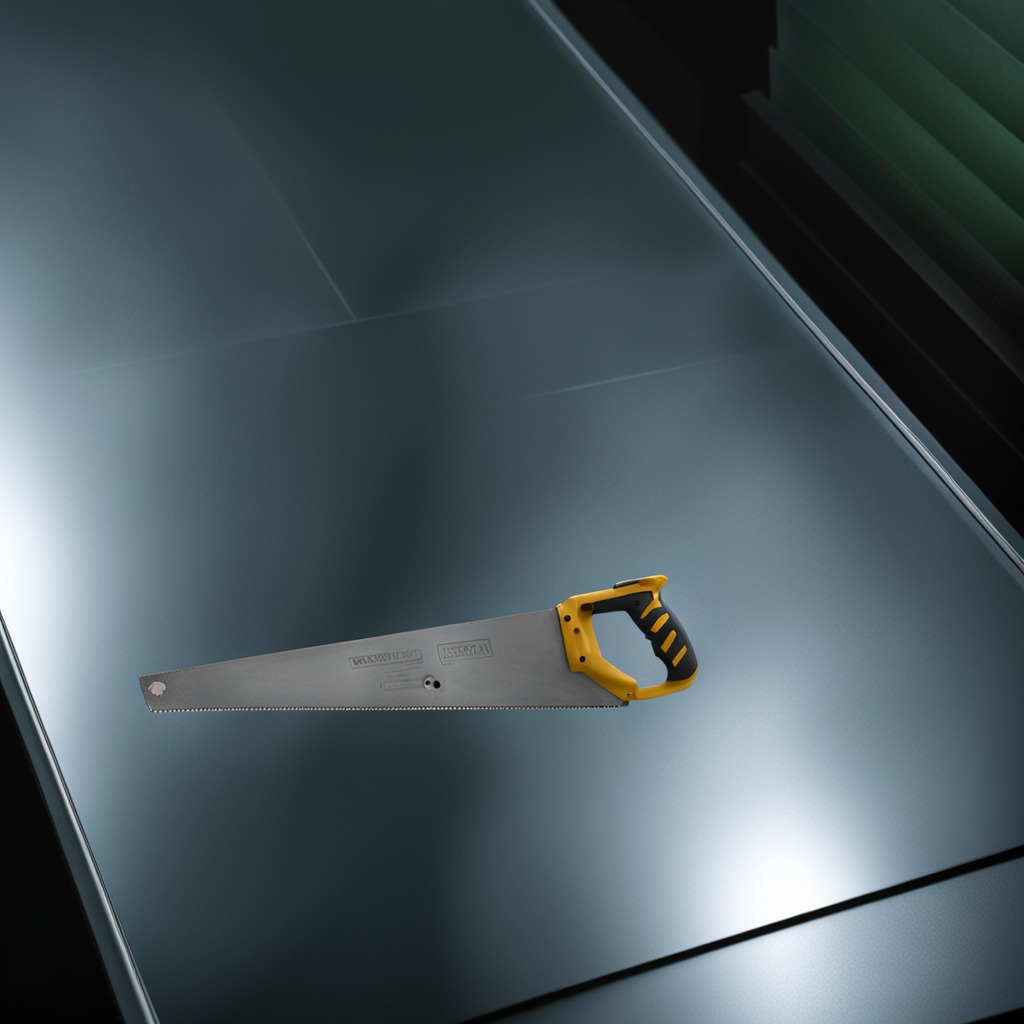
A metal saw lies on a clean empty table in a railway signal maintenance room lit by harsh overhead fluorescents photorealistic surface textures crisp shadows high dynamic range